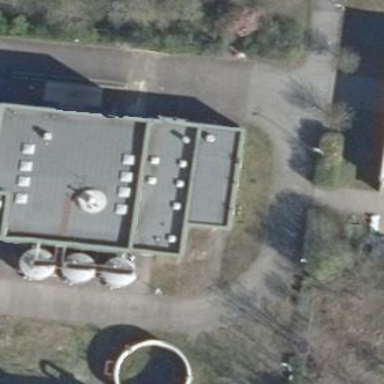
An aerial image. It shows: Industrial building with flat grey roof.